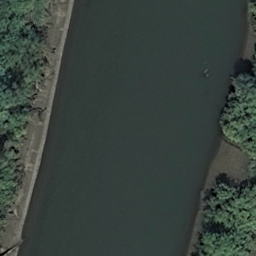
Label: river